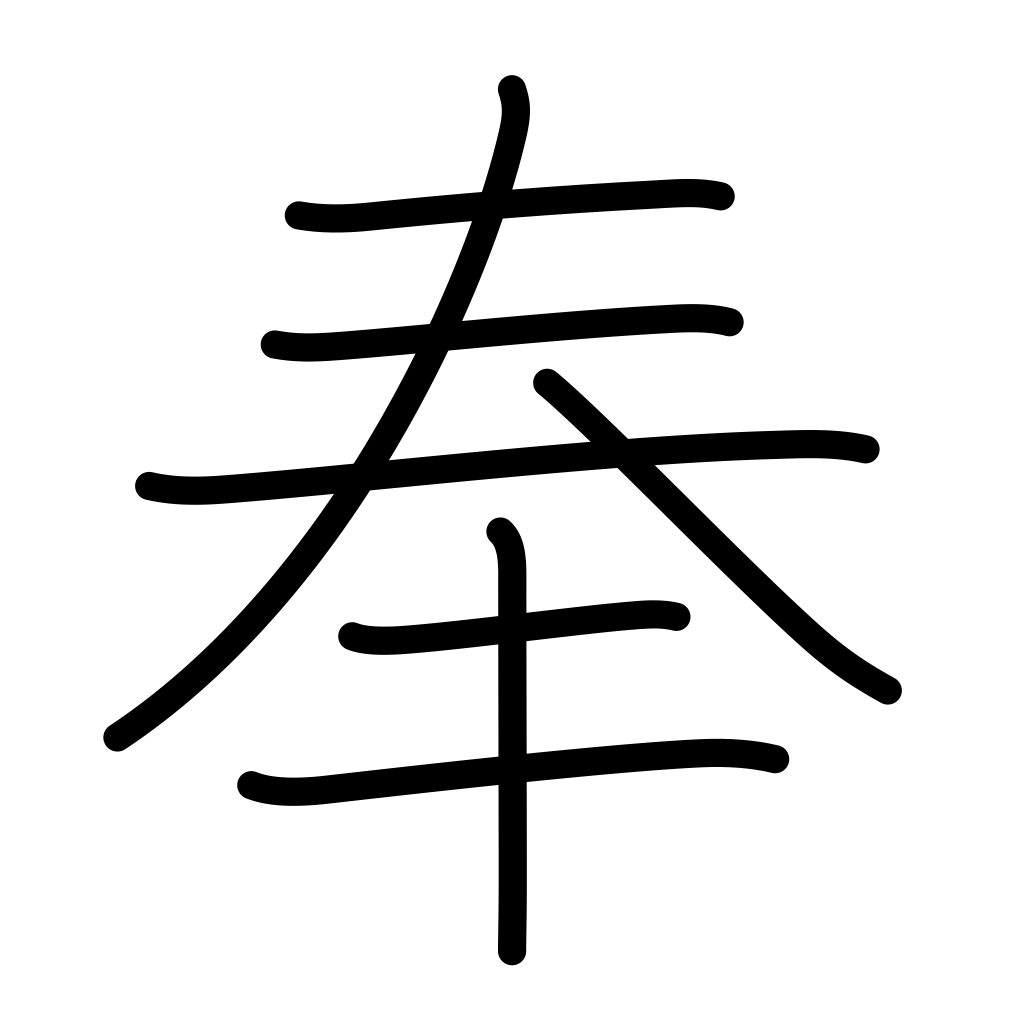
Meaning: observance, offer, present, dedicate